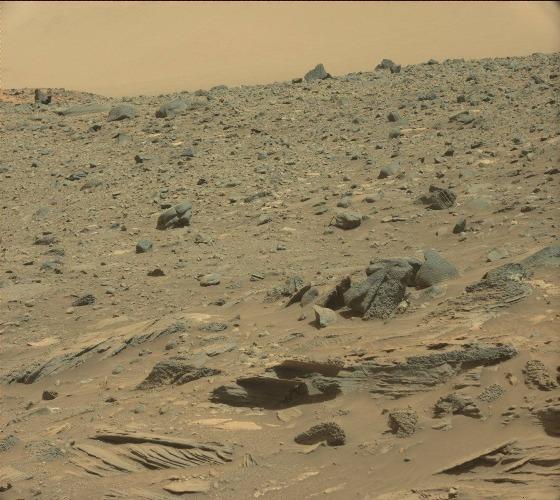
Terrain classes present: Bedrock, Gravel / Sand / Soil, Rock, Sky / Distant Mountains